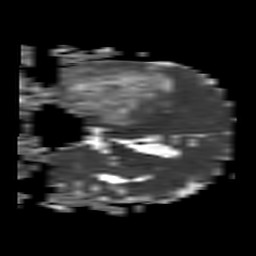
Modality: ADC
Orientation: coronal
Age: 66
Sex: male
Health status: ill
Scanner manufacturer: philips
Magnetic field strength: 3 T
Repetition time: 3.8 s
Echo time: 0.09 s